Question: I am trying to enable the time field in the calendar component (as shown in the attached snapshot). I have set the date pattern value as below, but it doesn't enable the time field.
'''
<rich:calendar value="#{calendarBean.selectedDate}" id="calendarID" datePattern="d/M/yy HH:mm" style="width:200px"/>
'''
Is this the right way to enable the time field or am i missing something?
I am using RichFaces 3.3.1 and JSF 1.2.

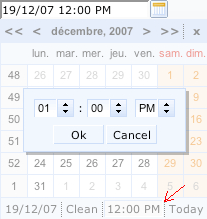
Answer: It seems perfect..! Have you selected any date ? time field will come once you select date.